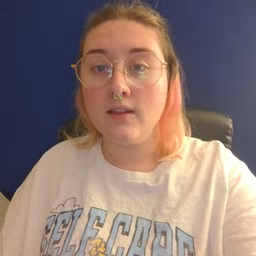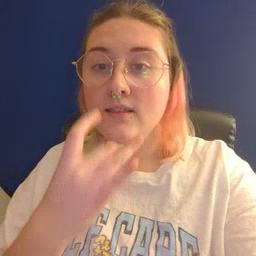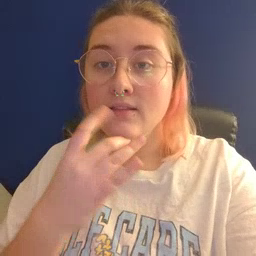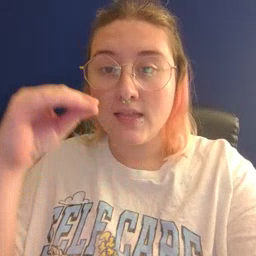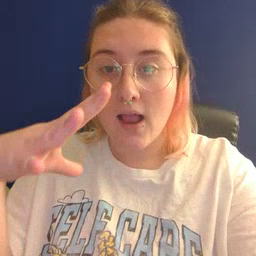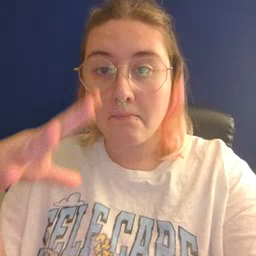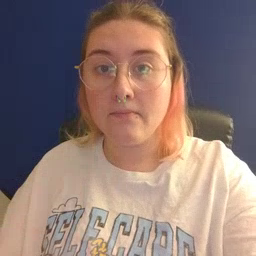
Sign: lamp